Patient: sex F, age 71
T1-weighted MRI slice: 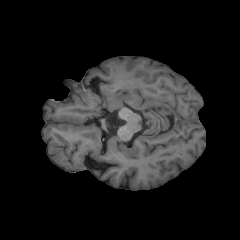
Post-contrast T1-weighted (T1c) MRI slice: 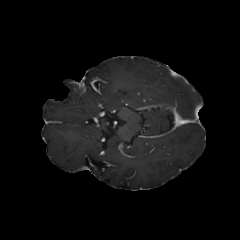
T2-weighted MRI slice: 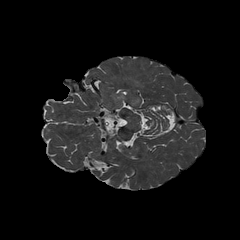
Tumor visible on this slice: yes
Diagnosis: Astrocytoma, IDH-mutant
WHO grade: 2